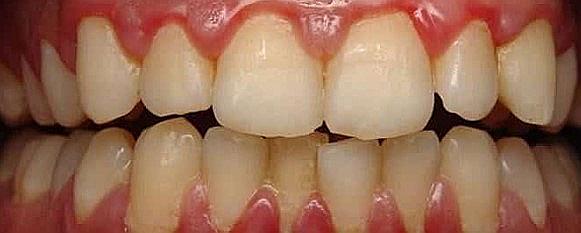
Condition: Gingivitis